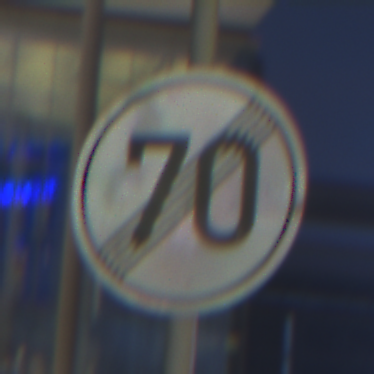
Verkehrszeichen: EndeGeschwindigkeit70
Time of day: Night
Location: Outdoor (Urban)
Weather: PartlyCloudy
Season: NotSpecified
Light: Artificial